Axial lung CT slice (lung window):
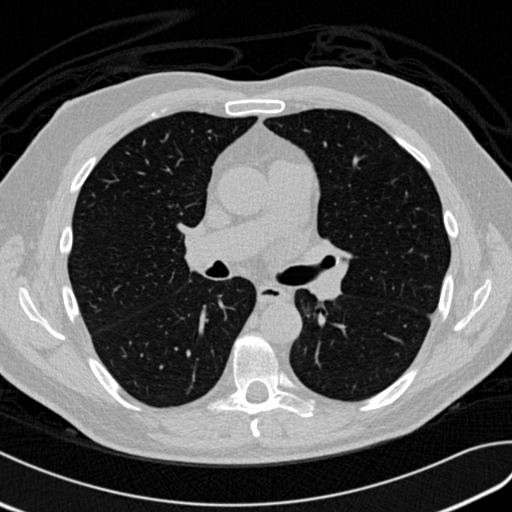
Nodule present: no